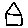
Label: house